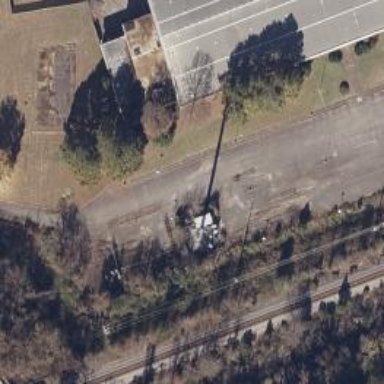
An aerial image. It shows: Mast tower used for communication.